Interaction volume radius: 5 \u00c5
Interaction volume height: 20 \u00c5
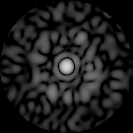
Disorder parameter: 0.8369